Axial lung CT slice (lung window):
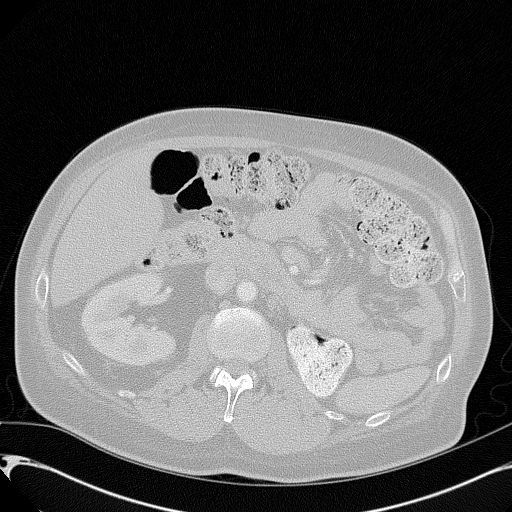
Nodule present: no